Interaction volume radius: 5 \u00c5
Interaction volume height: 25 \u00c5
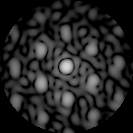
Disorder parameter: 0.5166